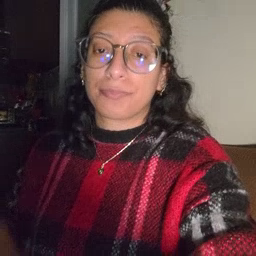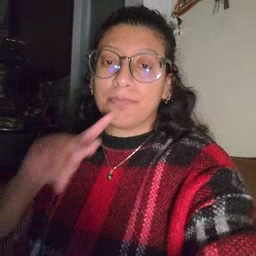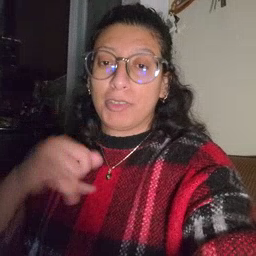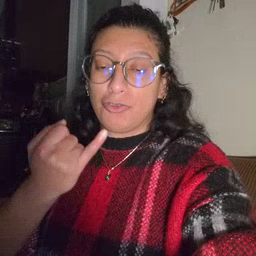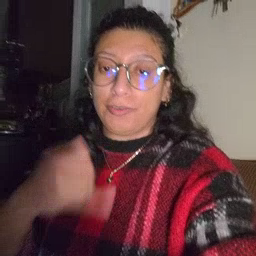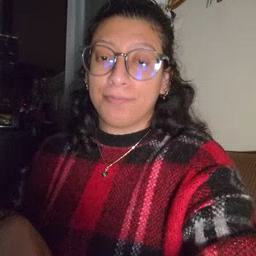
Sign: pajamas